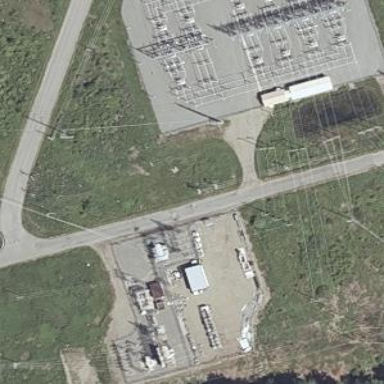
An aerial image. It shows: Distribution substation surrounded by fence.